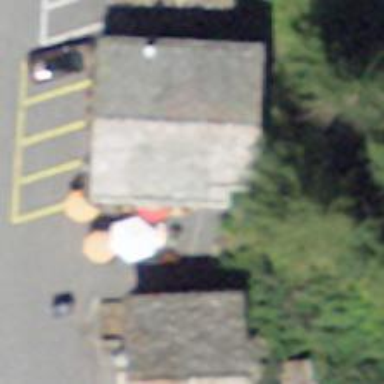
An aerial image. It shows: Restaurant.